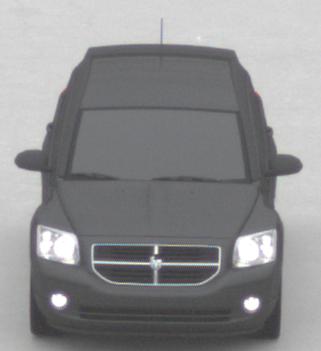
Make: Dodge
Model: Caliber 1.8
Detailed model: Caliber
Model produced from: 2006/06
Model produced until: 2009/03
Doors: 5
Color: gray
Road condition: dry road
Daytime: midday
Contrast: low contrast